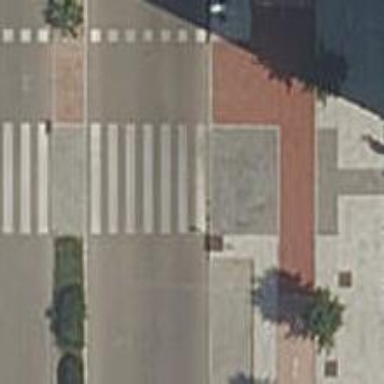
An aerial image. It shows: Uncontrolled crossing on the road.